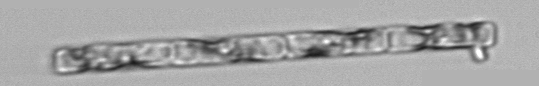
Label: Guinardia_delicatula